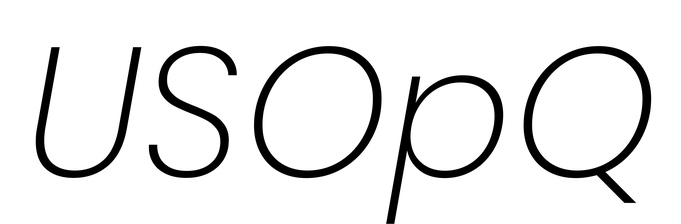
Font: Poppins-ExtraLightItalic